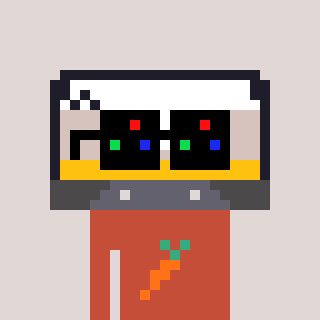
a pixel art character with square black sunglasses, a cassette tape-shaped head and a rust-colored body on a warm background